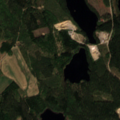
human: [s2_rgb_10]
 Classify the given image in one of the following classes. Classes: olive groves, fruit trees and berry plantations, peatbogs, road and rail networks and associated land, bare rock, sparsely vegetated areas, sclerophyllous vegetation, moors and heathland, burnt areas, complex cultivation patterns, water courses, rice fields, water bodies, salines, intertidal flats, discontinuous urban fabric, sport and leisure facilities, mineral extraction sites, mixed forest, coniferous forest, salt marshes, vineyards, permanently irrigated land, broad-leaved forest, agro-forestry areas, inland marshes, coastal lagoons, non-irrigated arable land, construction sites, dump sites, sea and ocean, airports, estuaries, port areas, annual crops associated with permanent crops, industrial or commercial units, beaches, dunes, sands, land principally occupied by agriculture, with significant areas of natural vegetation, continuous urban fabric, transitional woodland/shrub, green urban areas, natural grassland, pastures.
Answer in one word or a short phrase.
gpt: coniferous forest, mixed forest, transitional woodland/shrub